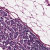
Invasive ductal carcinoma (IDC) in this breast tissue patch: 0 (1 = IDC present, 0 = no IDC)